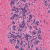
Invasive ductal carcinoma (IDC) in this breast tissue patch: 0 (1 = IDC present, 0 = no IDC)